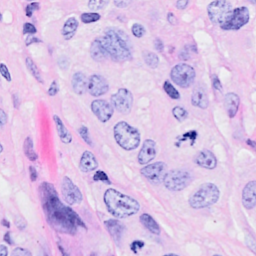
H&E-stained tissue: Breast